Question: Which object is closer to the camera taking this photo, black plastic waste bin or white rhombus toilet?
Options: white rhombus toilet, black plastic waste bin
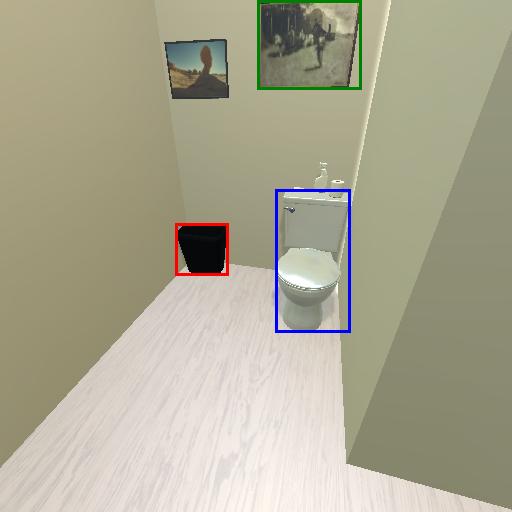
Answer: white rhombus toilet